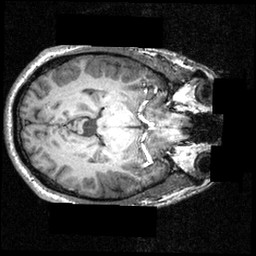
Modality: T1w
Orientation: axial
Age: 25
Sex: male
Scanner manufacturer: siemens
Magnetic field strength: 3.951 T
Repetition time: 1.5 s
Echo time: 0.00335 s